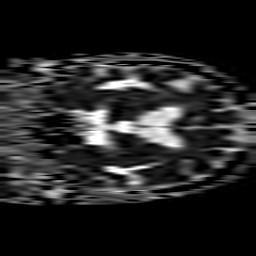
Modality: ADC
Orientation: coronal
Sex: female
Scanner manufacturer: philips
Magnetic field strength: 3 T
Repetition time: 3.082 s
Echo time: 0.076 s